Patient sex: M
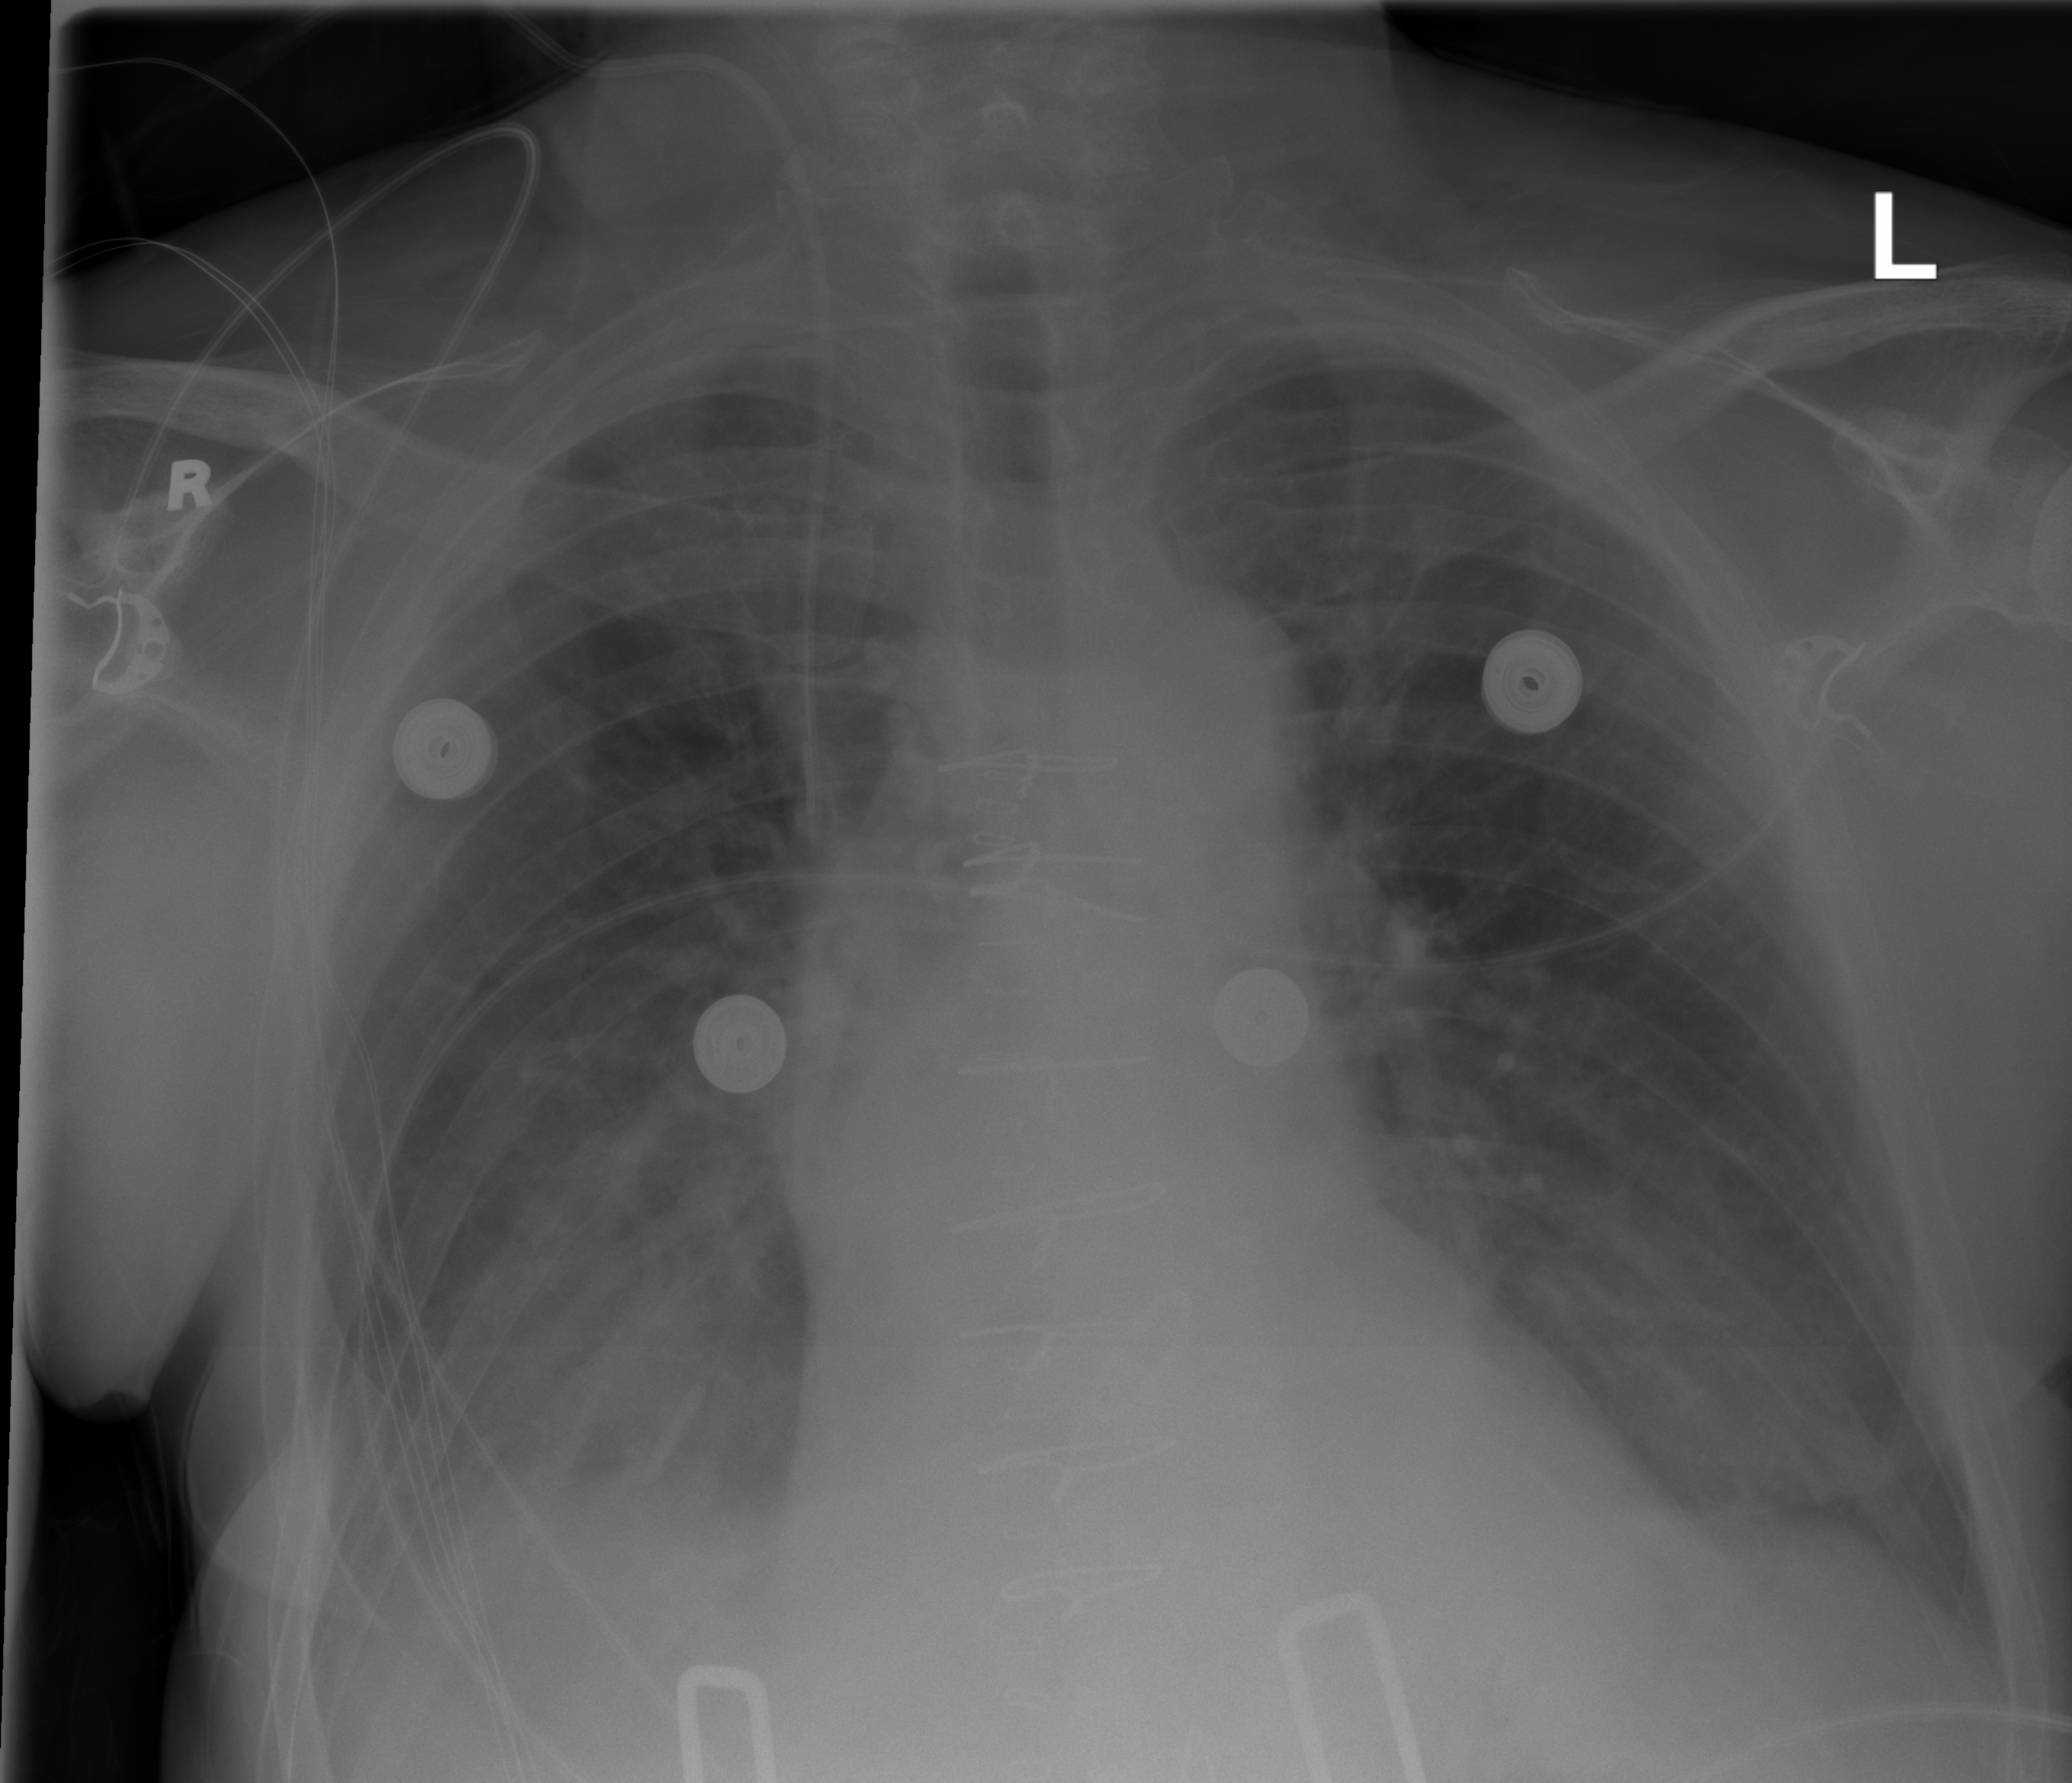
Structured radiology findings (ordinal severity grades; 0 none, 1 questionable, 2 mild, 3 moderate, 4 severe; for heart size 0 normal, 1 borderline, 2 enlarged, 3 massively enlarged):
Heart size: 0
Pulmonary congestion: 2
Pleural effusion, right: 2
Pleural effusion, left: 0
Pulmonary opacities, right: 0
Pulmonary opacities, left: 0
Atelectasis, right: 2
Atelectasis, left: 0